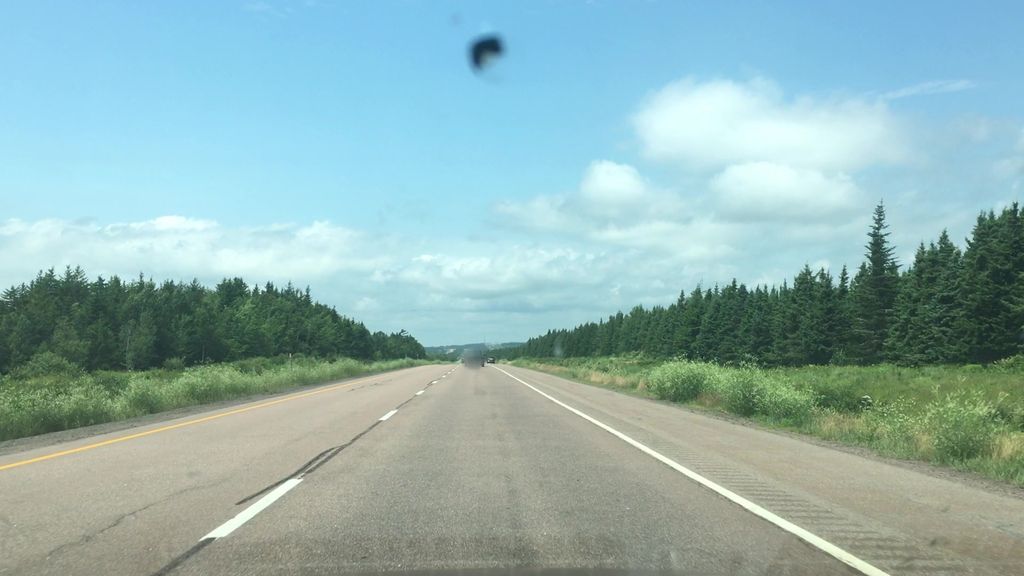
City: charlottetown